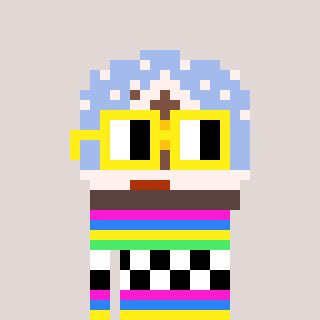
a pixel art character with square yellow glasses, a snow globe-shaped head and a bluegrey-colored body on a warm background